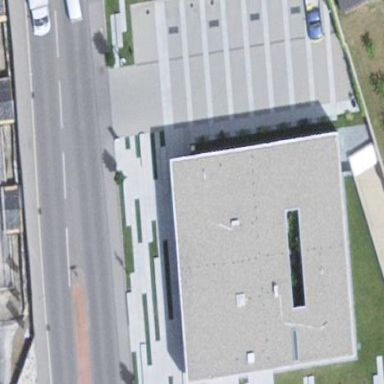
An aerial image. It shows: Bank building.